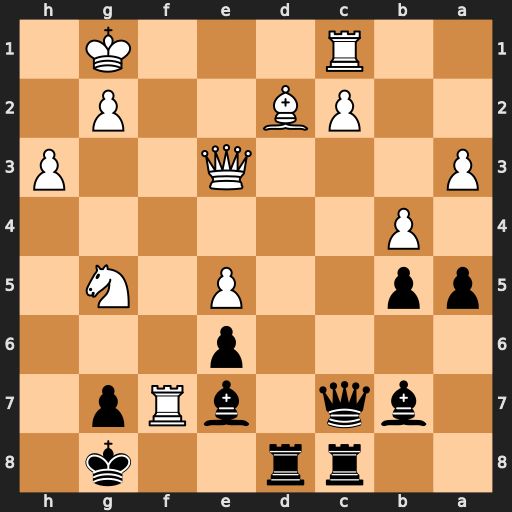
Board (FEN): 2rr2k1/1bq1bRp1/4p3/pp2P1N1/1P6/P3Q2P/2PB2P1/2R3K1
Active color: b
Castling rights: -
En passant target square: -
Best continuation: Bxg5 Rxc7 Bxe3+ Bxe3 Rxc7